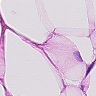
Metastatic tissue present: no